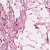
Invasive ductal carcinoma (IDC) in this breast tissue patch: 0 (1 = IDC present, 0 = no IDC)